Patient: sex F, age 57
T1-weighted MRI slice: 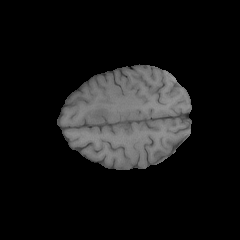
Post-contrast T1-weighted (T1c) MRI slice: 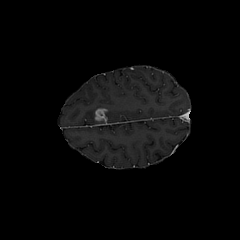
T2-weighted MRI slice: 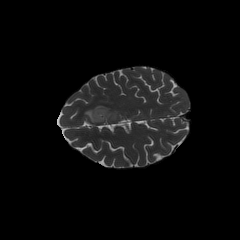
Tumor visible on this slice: yes
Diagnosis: Glioblastoma, IDH-wildtype
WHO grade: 4